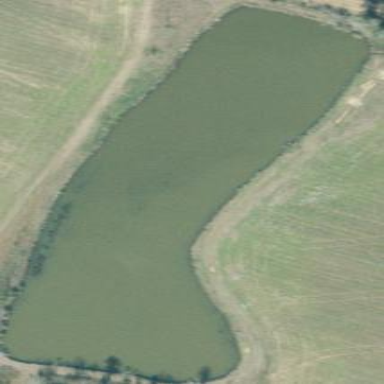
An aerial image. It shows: Reservoir of water.